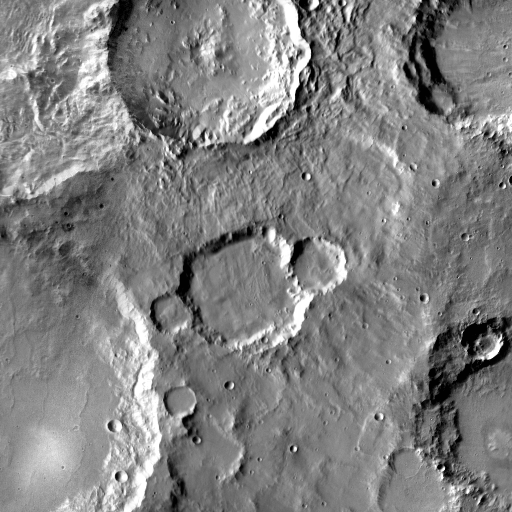
Crater classes present: Background, Other, Layered, Buried, Secondary